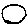
Label: circle